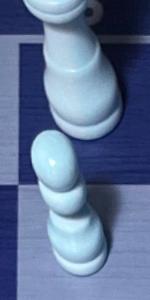
Label: Pawn_White